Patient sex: M
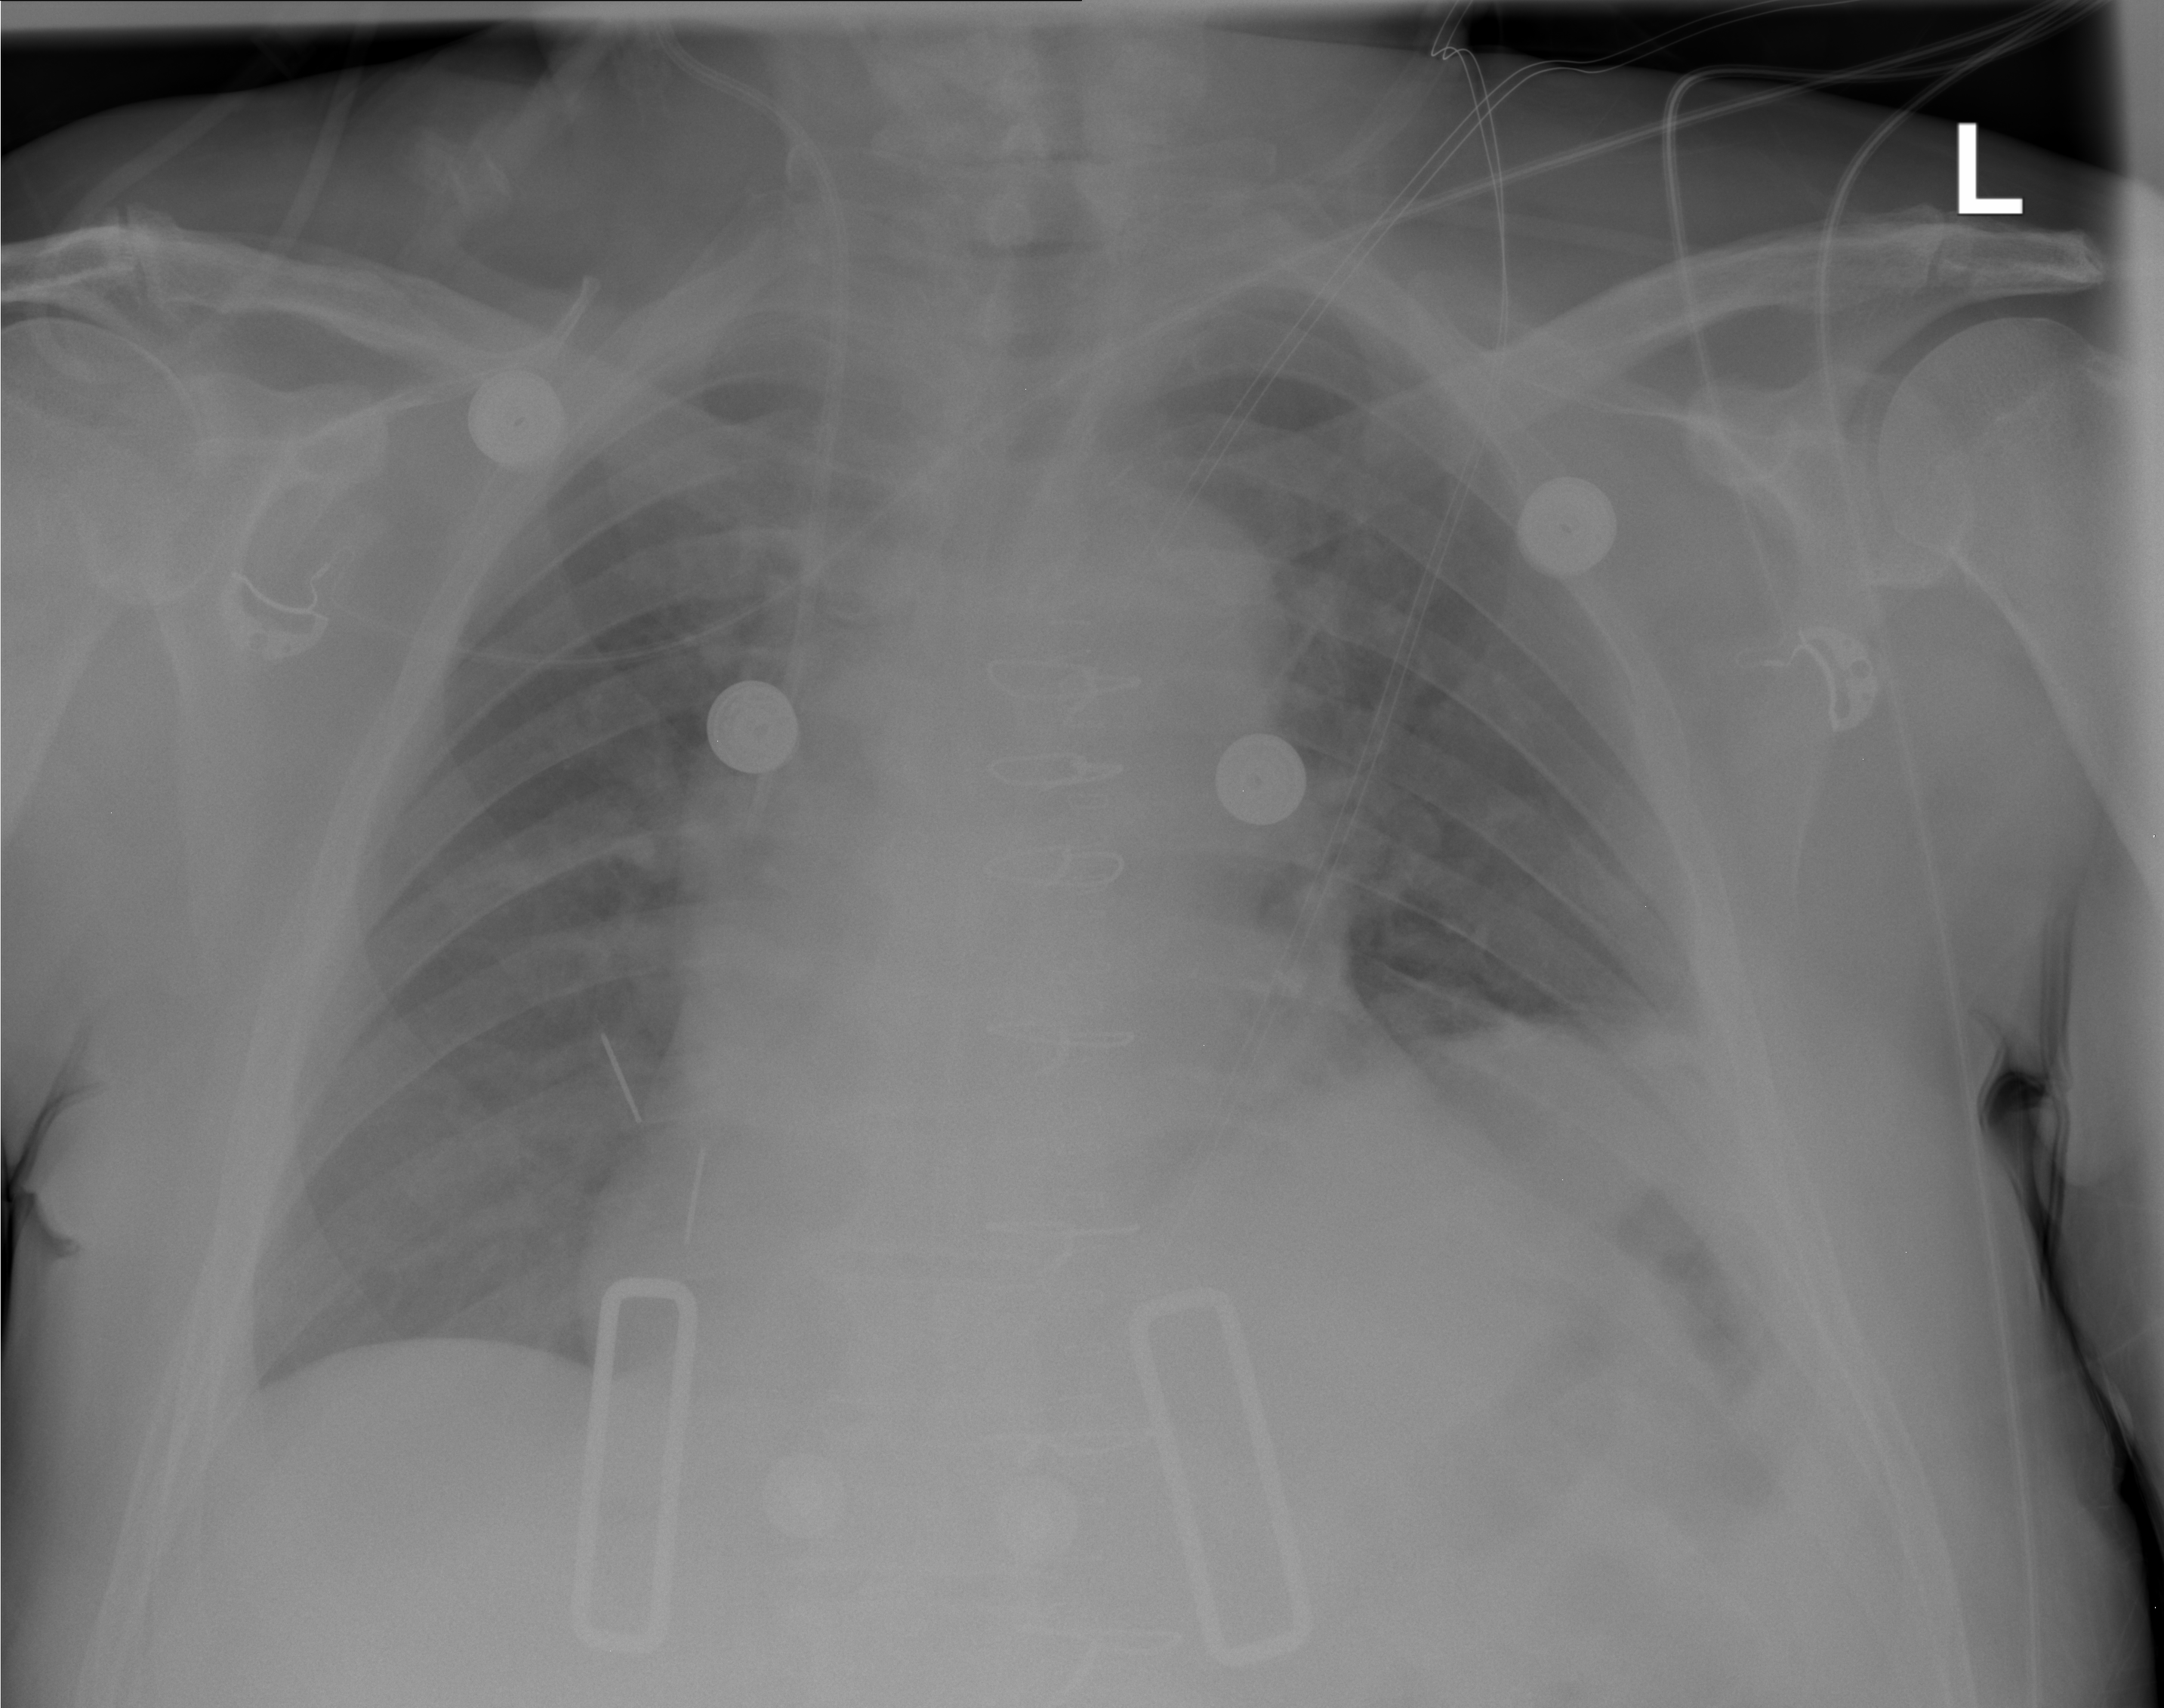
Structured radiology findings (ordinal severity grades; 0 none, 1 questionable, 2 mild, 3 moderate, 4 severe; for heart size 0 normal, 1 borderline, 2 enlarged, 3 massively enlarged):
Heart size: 2
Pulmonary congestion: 2
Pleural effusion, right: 0
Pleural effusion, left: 1
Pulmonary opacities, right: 0
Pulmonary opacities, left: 0
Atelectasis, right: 0
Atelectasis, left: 2